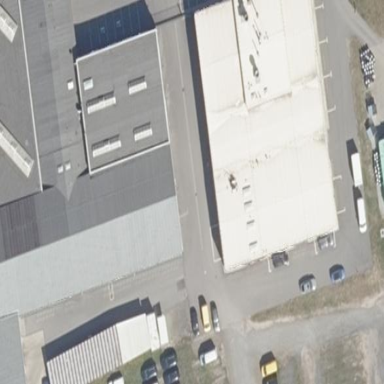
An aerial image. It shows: Retail building housing car shop.